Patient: sex M, age 48
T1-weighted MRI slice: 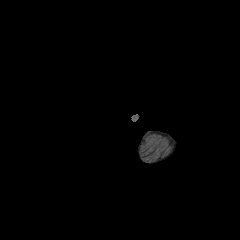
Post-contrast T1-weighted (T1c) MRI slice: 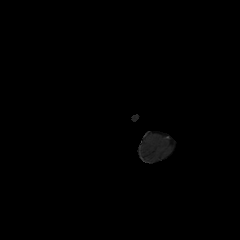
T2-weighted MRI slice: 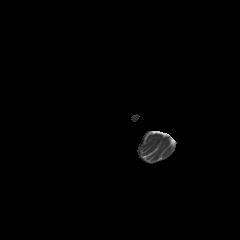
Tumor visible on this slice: no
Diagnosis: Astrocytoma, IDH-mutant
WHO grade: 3